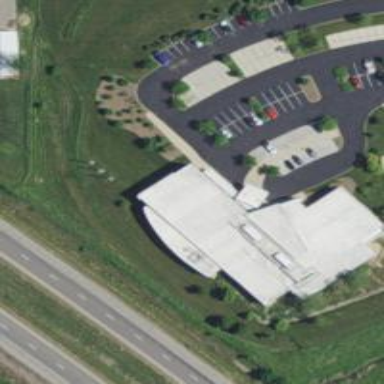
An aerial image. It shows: Medical building.